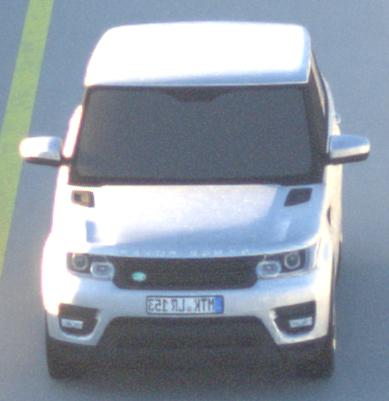
Make: Land Rover
Model: Range Rover Sport 5.0 V8 SC
Detailed model: Range Rover Sport (II)
Model produced from: 2013/09
Model produced until: 2015/07
Doors: 5
Color: white
Road condition: dry road
Daytime: sunrise or sunset
Contrast: high contrast